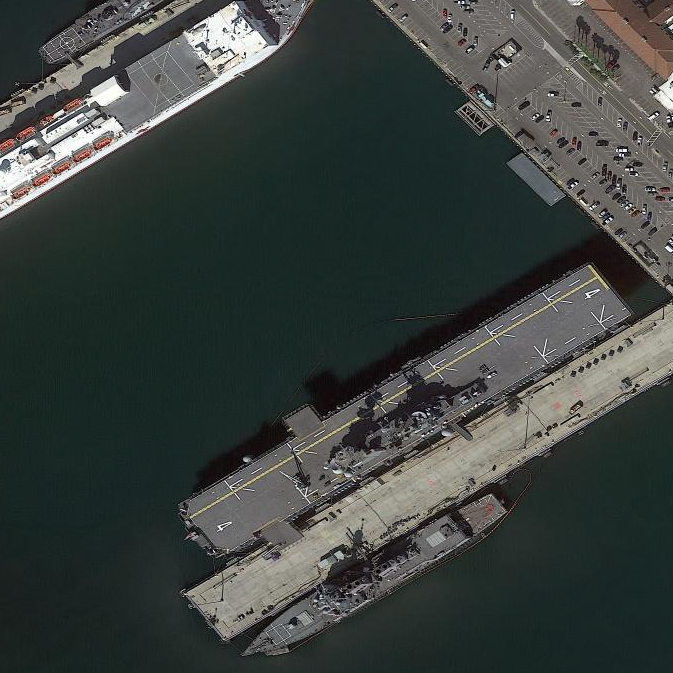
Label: Wasp-class_assault_ship